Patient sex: M
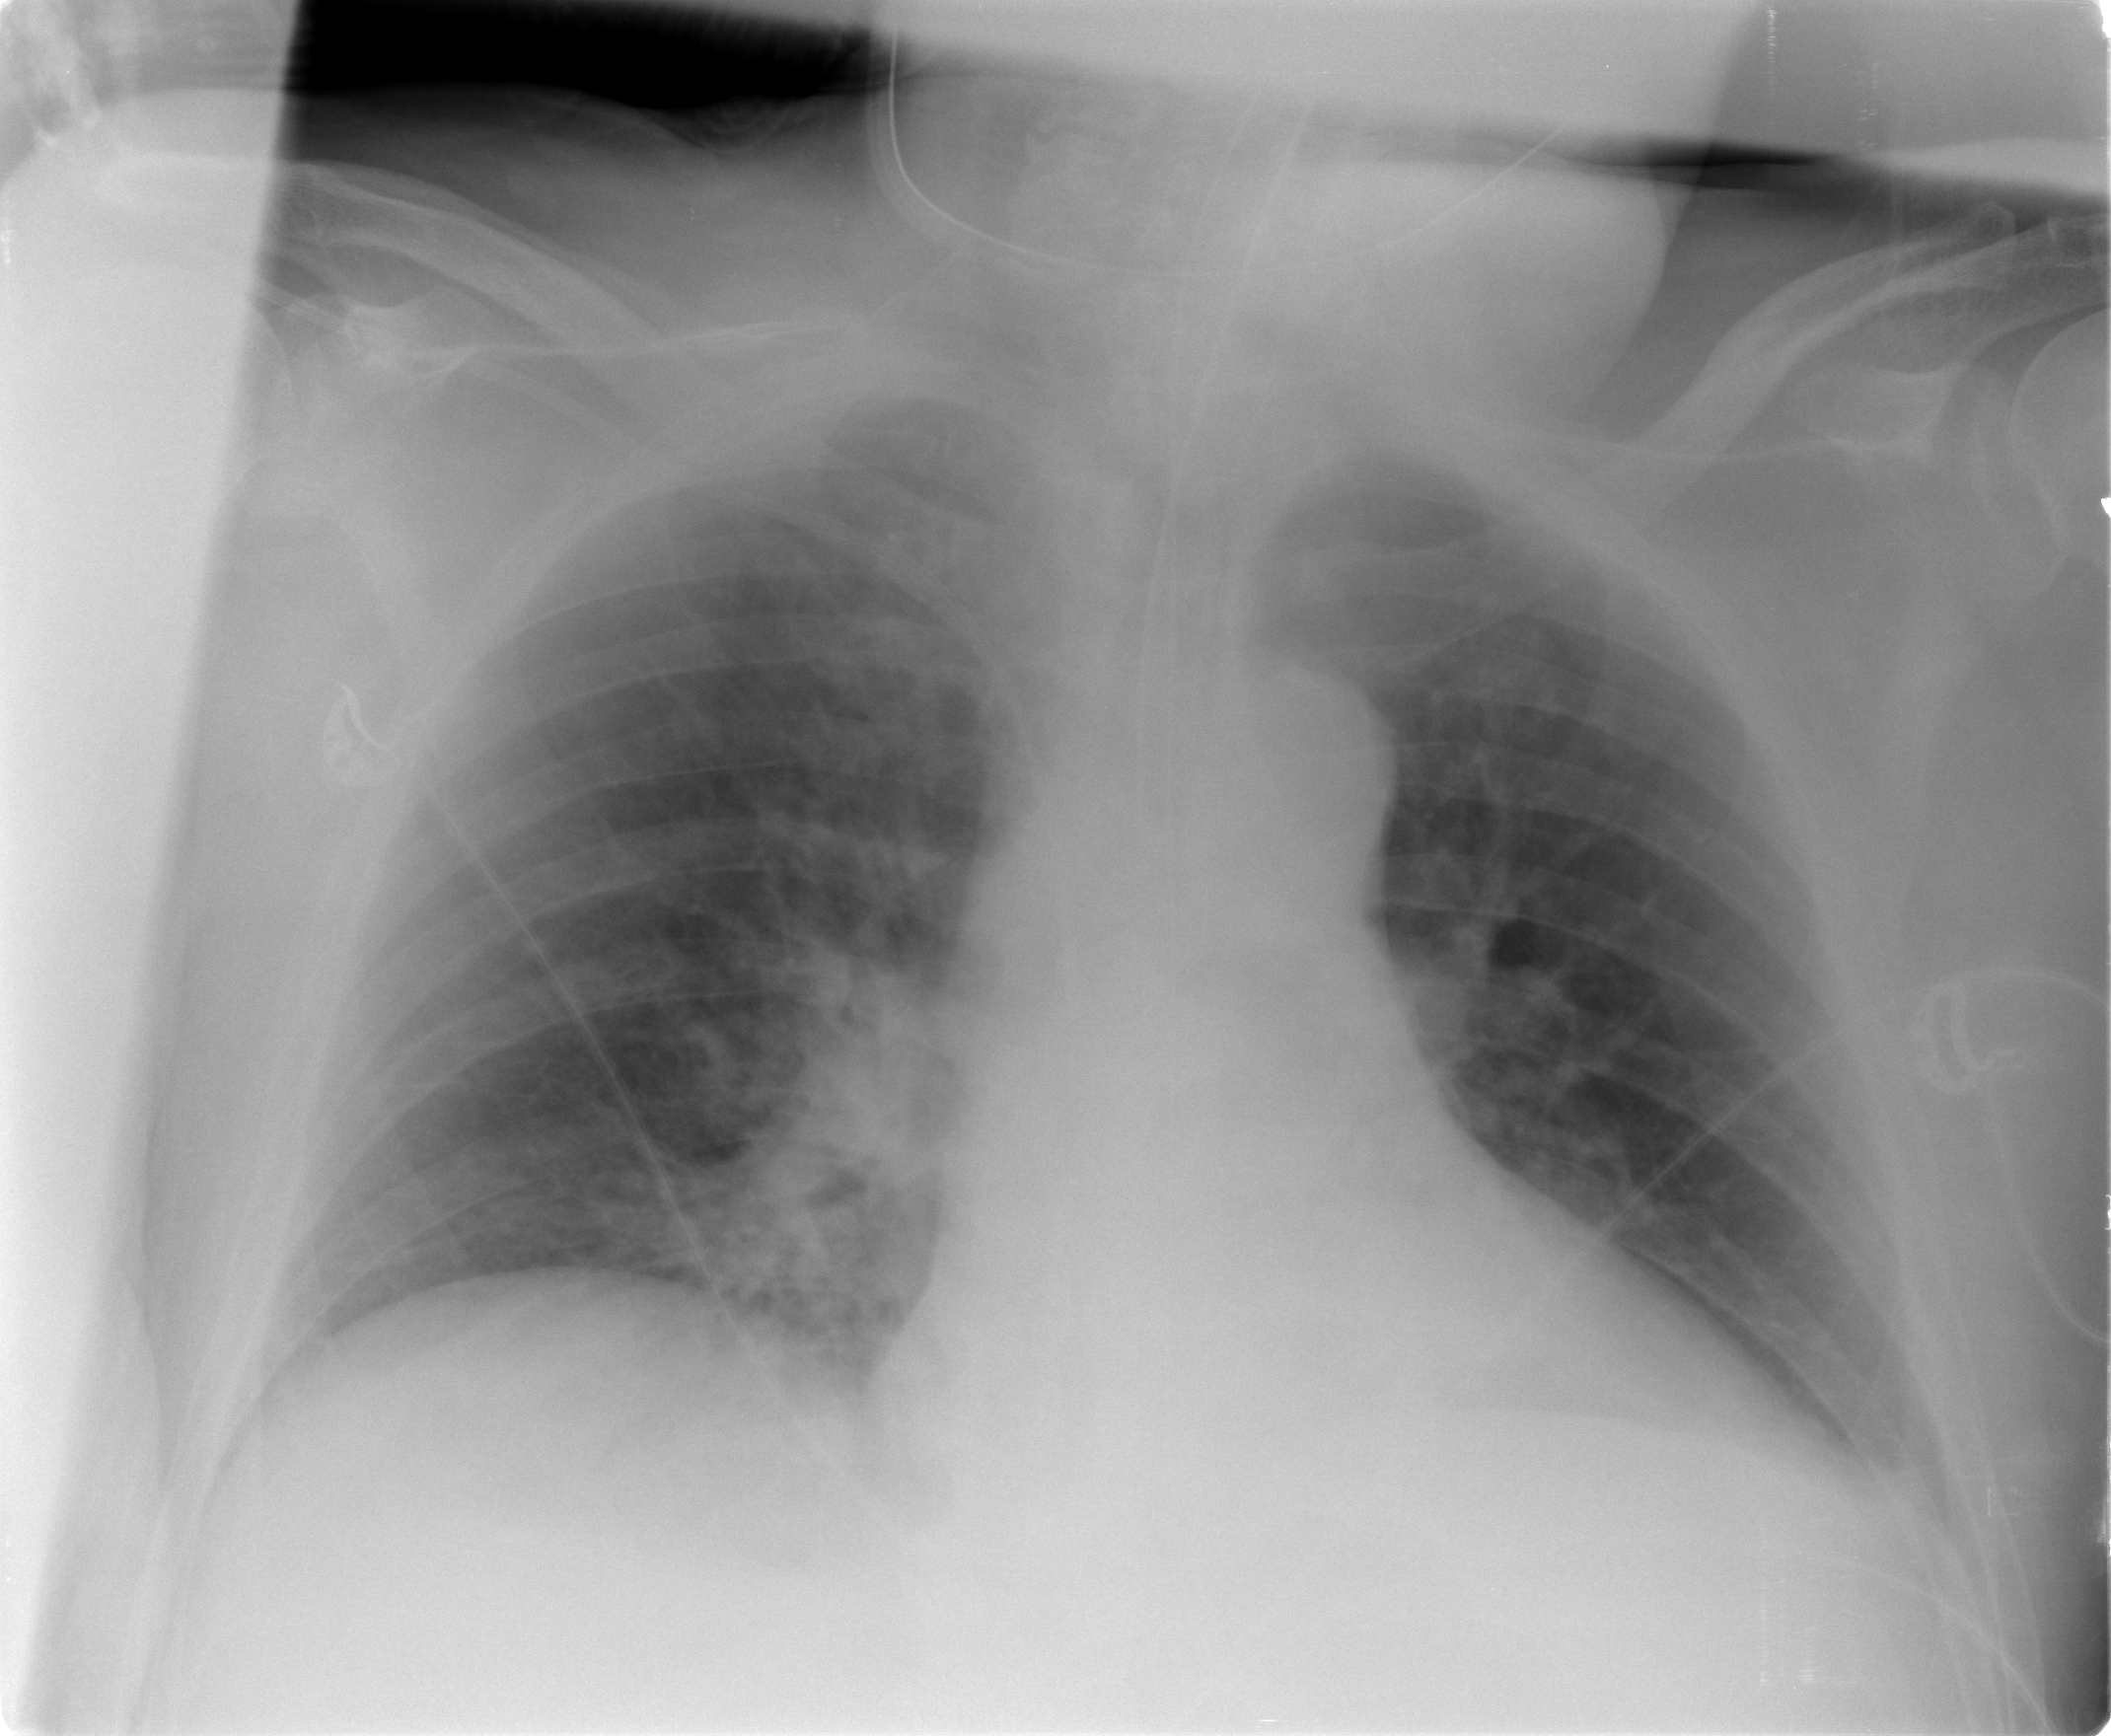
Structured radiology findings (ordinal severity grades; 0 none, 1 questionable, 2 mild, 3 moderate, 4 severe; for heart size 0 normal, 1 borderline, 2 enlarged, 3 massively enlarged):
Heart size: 0
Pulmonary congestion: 2
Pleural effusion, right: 1
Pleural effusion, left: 2
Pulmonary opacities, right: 2
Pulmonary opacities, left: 0
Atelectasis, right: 2
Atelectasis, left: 2